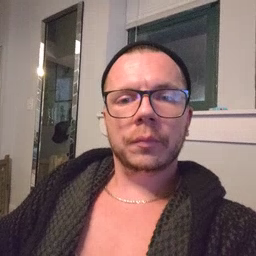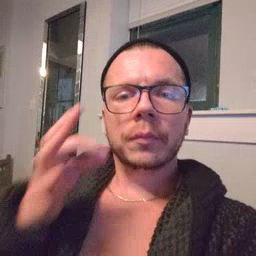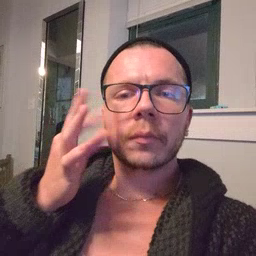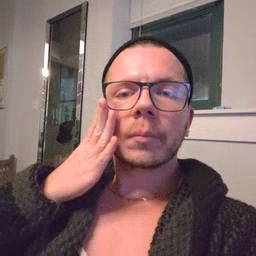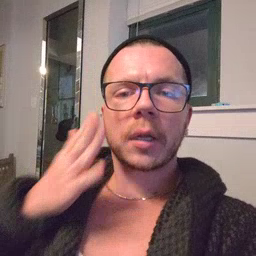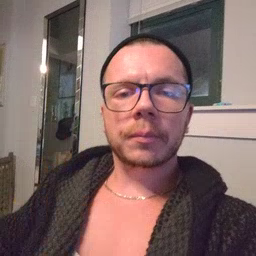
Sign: bee